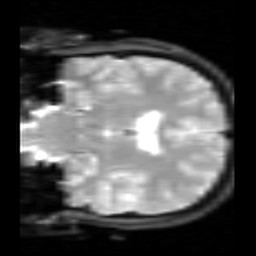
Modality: inplaneT2
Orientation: coronal
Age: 22
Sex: male
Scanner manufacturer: siemens
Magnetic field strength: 2.894 T
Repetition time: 5 s
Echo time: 0.033 s